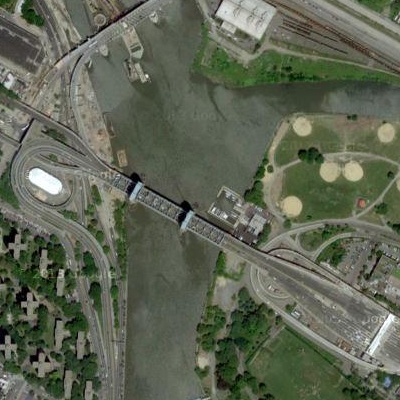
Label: dRiverLake